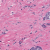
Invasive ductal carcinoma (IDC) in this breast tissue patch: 0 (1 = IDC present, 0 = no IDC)